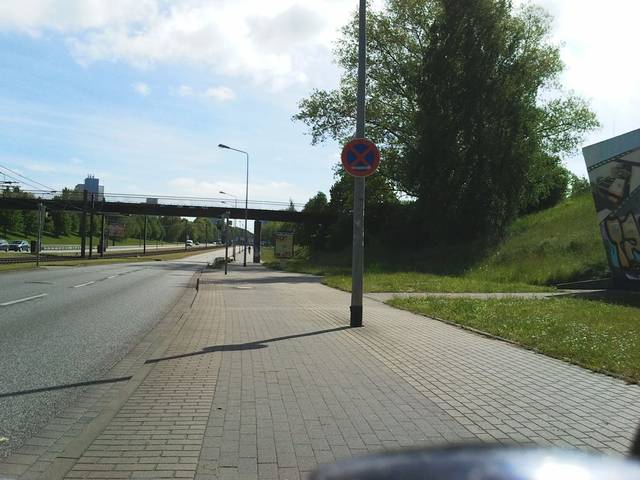
Region: Germany
Coordinates: 54.079, 12.125